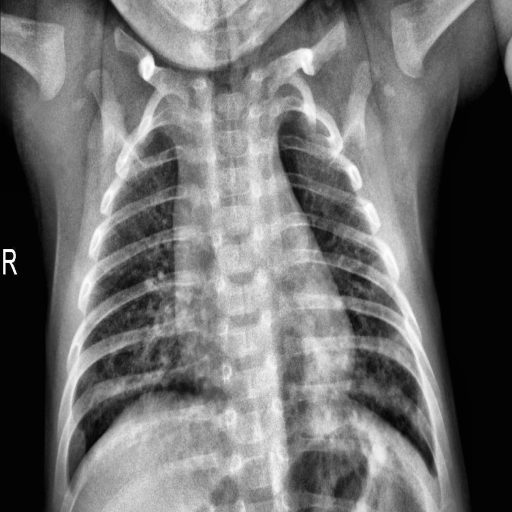
Finding: PNEUMONIA